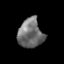
Tissue: prostate
Cell type: Epithelial cells
Senescence score: 0.3416
Nuclear area (px): 708
Mean DAPI intensity: 112.198